Question: I am learning C. I am using Ubuntu as main OS but I also have Windows 7 for testing in another partition. I have made a program in C in both OSes using Code Blocks. When I double click the compiled file of program in windows it runs, but when I do the same in Ubuntu it does not run. I have also created '.desktop' file for it, but even then it doesn't run. But using the command.someone told me code GUI in.so how can i code GUI in it? also why it runs on windows?
'''
./addition
'''
makes it run in terminal. But I want to run it using GUI. I am clicking on its icon but its not opening.Do i need to code GUI for it?

source code is
'''
#include <stdio.h>
int main(){
int a,s,d;
printf("type the values u want to add and give tab between them
");
scanf("%d %d",&a,&s);
d=a+s;
printf("addition is %d",d);
system("read -p 'Press Enter to EXIT...' var");
return 0;
}
'''
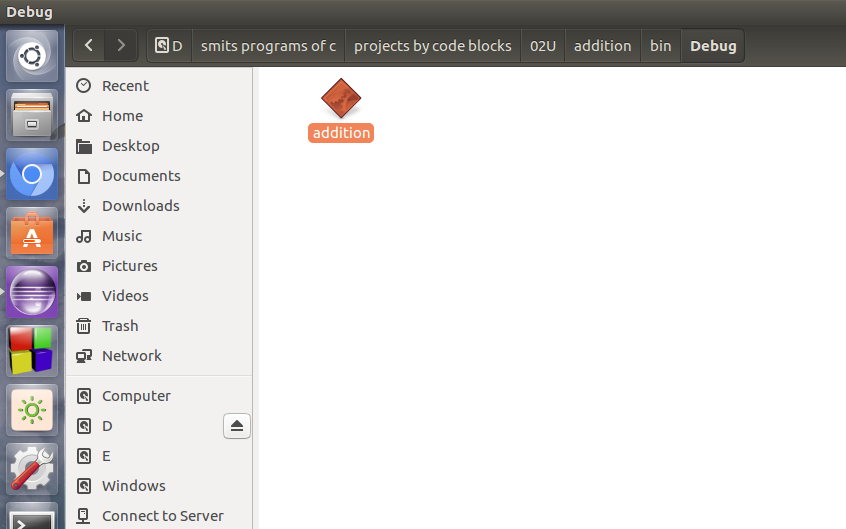
Answer: in linux if you run a shell program from the desktop, it does not have a std input or output attached. For this reason you cannot see anything about it.
A quick solution would be to open a terminal and run it from there.
Two easy options if you don't know how to run the program from terminal:
A) Drag the icon of the program into the terminal, it will automatically build the full path to run it
B) Move to the program's home folder and run it from there "./programName"
I hope this helps mate.